Question: I am in a bit of a quandary. I accidentally merged code between two Git repositories. For whatever reasons, the repo names were same and one of the repo's URL had changed before I came to know of it. So I ended up merging code from two different projects. Here is the illustration from the repository commits.

I have not named any branches (have been working on HEAD all along). How do I delete one of the commits (specifically the orange one)?
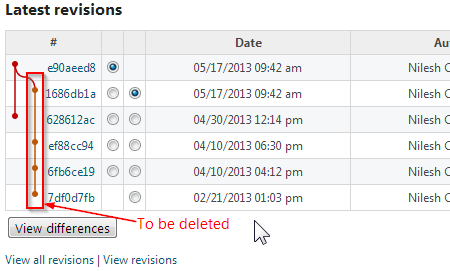
Answer: You can do:
'''
git reset --hard 628612ac
'''
If you are sure you don't have anything in the current working copy that you will need. This will put the 'HEAD' to the commit you had before the merge. Nothing is actually deleted - the other commits become unreachable and will be garbage collected sometime in the future.
Another option is to use <URL>:
'''
git revert -m 1 e90aeed8
'''
This will keep your history. It creates a new commit that reverts everything that e90ae... did.
Here's a good read about the subject: <URL>
And also here: <URL>